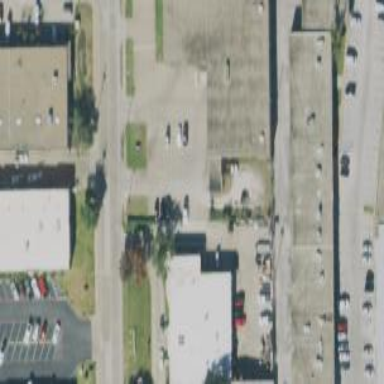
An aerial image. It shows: Warehouse.